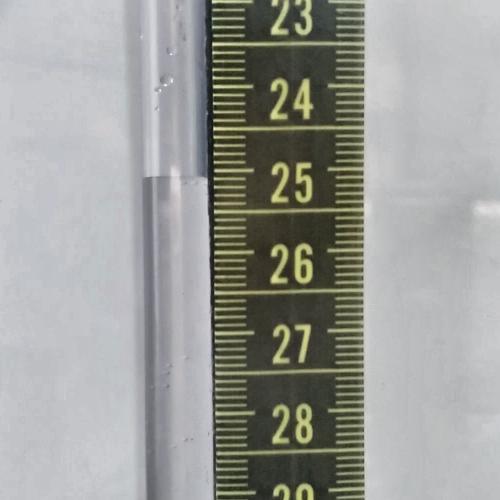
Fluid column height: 25.1 cm